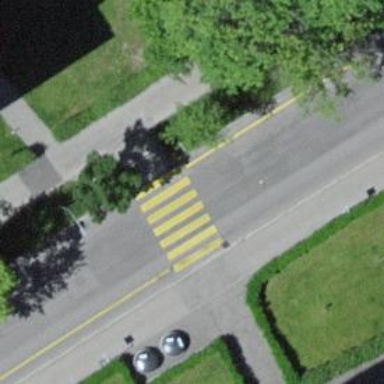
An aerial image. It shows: Uncontrolled road crossing.